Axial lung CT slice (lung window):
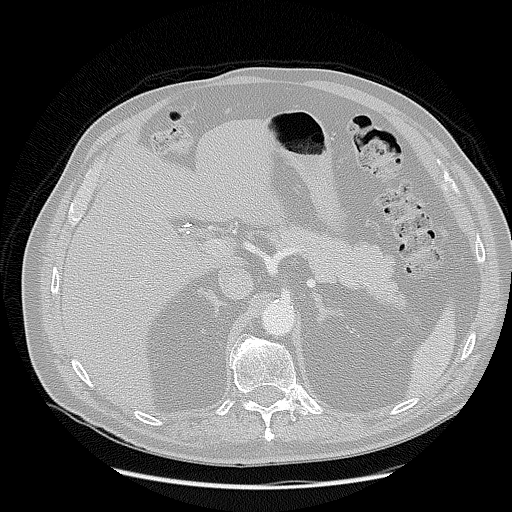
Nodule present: no